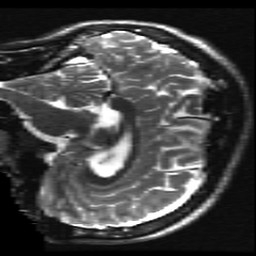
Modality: T2w
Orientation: sagittal
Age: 17
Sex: male
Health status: ill
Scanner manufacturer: ge
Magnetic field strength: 3 T
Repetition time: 7.5 s
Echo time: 0.1007 s